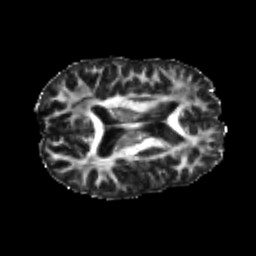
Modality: FA
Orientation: axial
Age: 19
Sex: male
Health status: healthy
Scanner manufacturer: philips
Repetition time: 7.478 s
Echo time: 0.08753 s